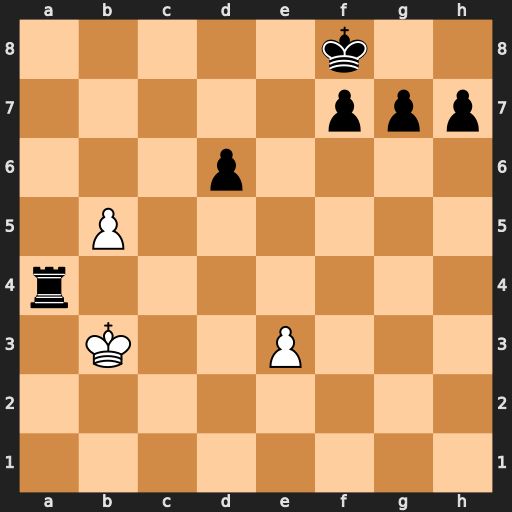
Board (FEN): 5k2/5ppp/3p4/1P6/r7/1K2P3/8/8
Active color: w
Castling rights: -
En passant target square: -
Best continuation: Kxa4 Ke8 Ka5 Kd7 Ka6 Kc7 Ka7